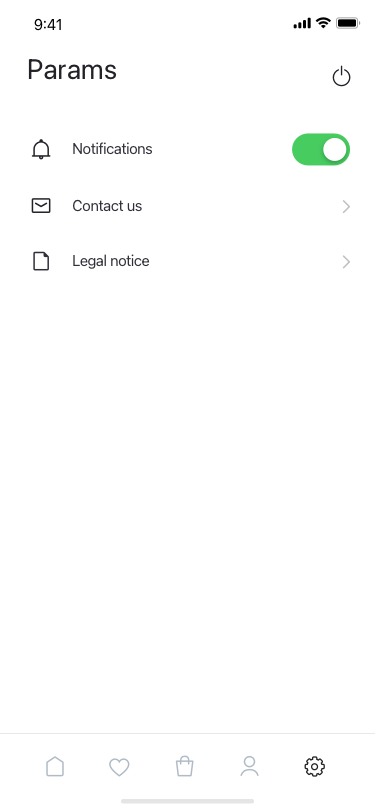
Text in this UI design:
Legal notice
Contact us
Notifications
Params